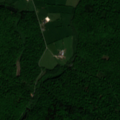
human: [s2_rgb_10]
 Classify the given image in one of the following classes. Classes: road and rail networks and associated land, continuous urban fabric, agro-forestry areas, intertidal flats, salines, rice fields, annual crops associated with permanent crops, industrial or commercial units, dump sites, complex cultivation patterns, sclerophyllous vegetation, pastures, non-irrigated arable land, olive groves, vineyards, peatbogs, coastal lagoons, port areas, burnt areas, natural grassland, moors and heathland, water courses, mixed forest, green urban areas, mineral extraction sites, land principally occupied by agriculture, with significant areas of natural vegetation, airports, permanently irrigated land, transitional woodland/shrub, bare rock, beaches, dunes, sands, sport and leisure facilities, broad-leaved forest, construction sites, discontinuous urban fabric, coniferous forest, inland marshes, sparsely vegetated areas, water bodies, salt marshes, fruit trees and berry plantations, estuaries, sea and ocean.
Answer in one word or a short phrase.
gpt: pastures, broad-leaved forest